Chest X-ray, PA view. Patient: 54 years old, sex M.
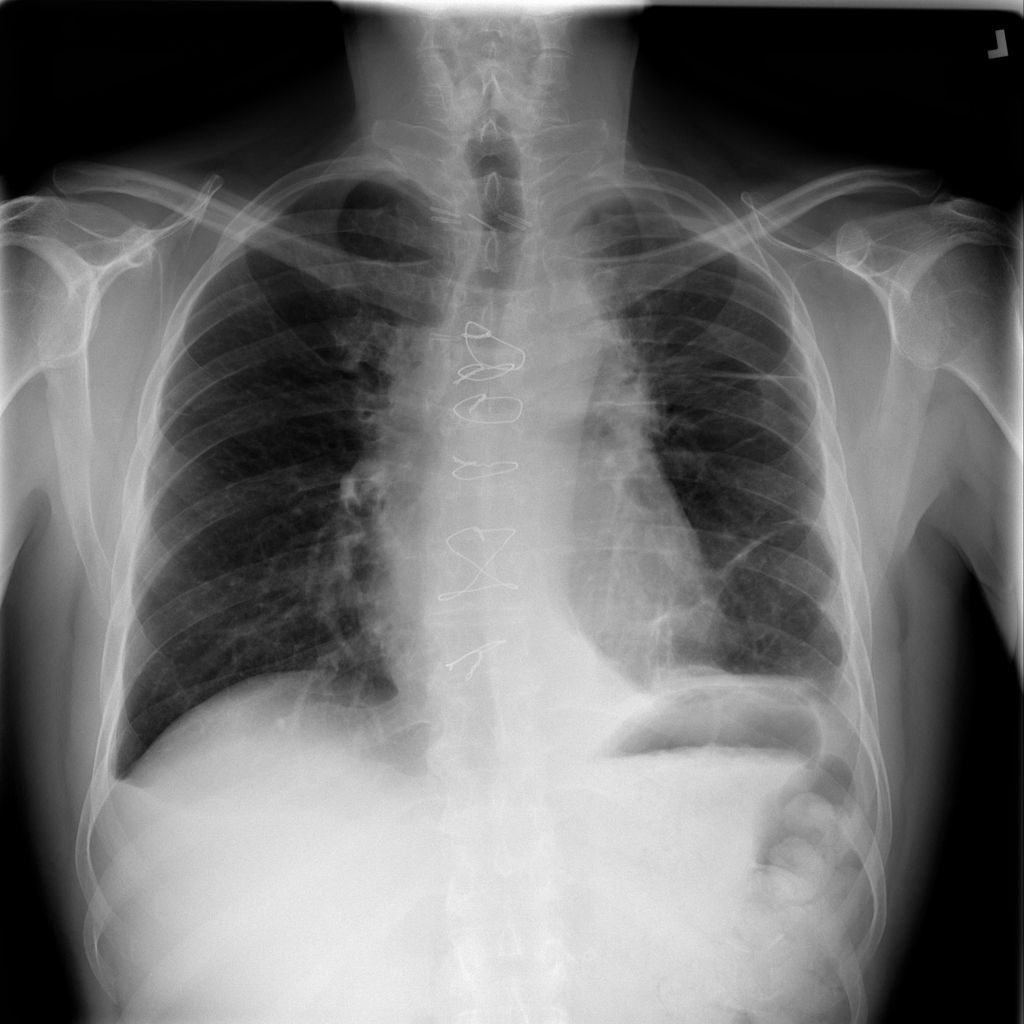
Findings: Atelectasis, Effusion, Fibrosis